Question: If I run a BART model for classification using 'bartMachine', the returned 'p_hat_train' values correspond to failure probabilities rather than success probabilities as done in the initial implementation of BART in the 'BayesTree' R package.
Here is an example with a simulated binary response:
'''
library(bartMachine)
library(BayesTree)
library(logitnorm)
N = 1000
X <- rnorm(N, 0, 1)
p_true <- invlogit(1.5*X)
y <- rbinom(N, 1, p_true)
## bartMachine
fit <- bartMachine(data.frame(X), as.factor(y), num_burn_in = 200,
num_iterations_after_burn_in = 500)
p_hat <- fit$p_hat_train
## BayesTree
fit2 <- bart(X, as.factor(y), ntree = 50, ndpost = 500)
p_hat2 <- apply(pnorm(fit2$yhat.train), 2, mean)
par(mfrow = c(2,2))
plot(p_hat, p_true, main = 'p_hat_train with bartMachine')
abline(0, 1, col = 'red')
plot(1 - p_hat, p_true, main = '1 - p_hat_train with bartMachine')
abline(0, 1, col = 'red')
plot(p_hat2, p_true, main = 'pnorm(yhat.train) with BayesTree')
abline(0, 1, col = 'red')
'''

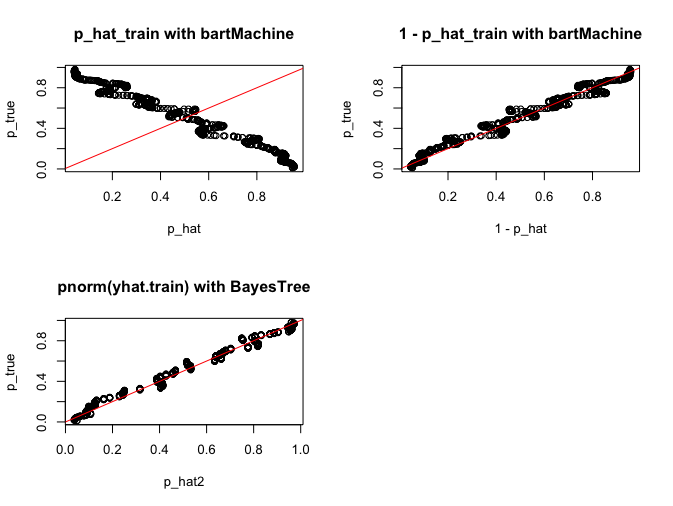
Answer: Inspecting the 'iris' example from '?bartMachine' suggests that 'bartMachine' is estimating the probability that an observation is classified as the first level of the 'y' variable, which in your example happens to be 0. To get your desired result, you'll need to specify levels when you convert 'y' to a factor, i.e.
'''
fit <- bartMachine(data.frame(X), factor(y, levels = c("1", "0")),
num_burn_in = 200,
num_iterations_after_burn_in = 500)
'''
We can see what's going on when we inspect the code for 'build_bart_machine':
'''
if (class(y) == "factor" & length(y_levels) == 2) {
java_bart_machine = .jnew("bartMachine.bartMachineClassificationMultThread")
y_remaining = ifelse(y == y_levels[1], 1, 0)
pred_type = "classification"
}
'''
And looking at the output from 'bartMachine' (using your original specification) shows what's going on:
'''
head(cbind(fit$model_matrix_training_data, y))
# X y_remaining y
# 1 -0.85093975 0 1
# 2 0.20955263 1 0
# 3 0.66489564 0 1
# 4 -0.<PHONE> 1 0
# 5 -1.22480134 1 0
# 6 -0.36176273 1 0
'''